Field crop: maize
Growth stage: 2
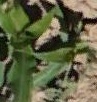
Species: maize